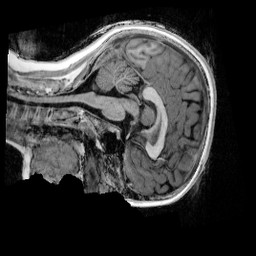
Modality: UNIT1_denoised
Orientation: sagittal
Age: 9
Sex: female
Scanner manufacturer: siemens
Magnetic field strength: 3 T
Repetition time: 4 s
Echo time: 0.00303 s